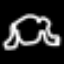
Label: frog